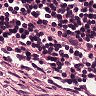
Metastatic tissue present: no